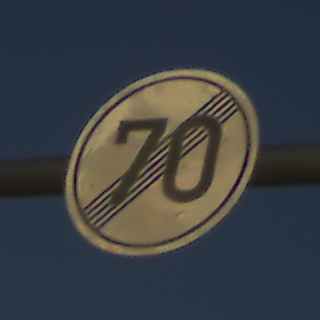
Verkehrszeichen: EndeGeschwindigkeit70
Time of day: SunriseSunset
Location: Outdoor (Nature)
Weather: Clear
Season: NotSpecified
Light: Natural